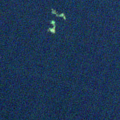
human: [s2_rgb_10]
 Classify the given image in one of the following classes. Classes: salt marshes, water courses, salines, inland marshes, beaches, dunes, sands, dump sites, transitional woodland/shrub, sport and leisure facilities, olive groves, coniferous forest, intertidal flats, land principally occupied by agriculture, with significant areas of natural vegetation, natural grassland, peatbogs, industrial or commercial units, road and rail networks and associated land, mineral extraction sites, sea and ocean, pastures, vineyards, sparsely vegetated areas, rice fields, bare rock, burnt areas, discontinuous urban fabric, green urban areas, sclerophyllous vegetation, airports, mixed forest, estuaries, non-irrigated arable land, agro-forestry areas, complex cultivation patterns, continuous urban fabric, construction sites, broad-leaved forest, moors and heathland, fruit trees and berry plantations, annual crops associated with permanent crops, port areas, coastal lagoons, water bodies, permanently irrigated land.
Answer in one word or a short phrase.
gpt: water bodies